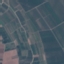
Label: PermanentCrop